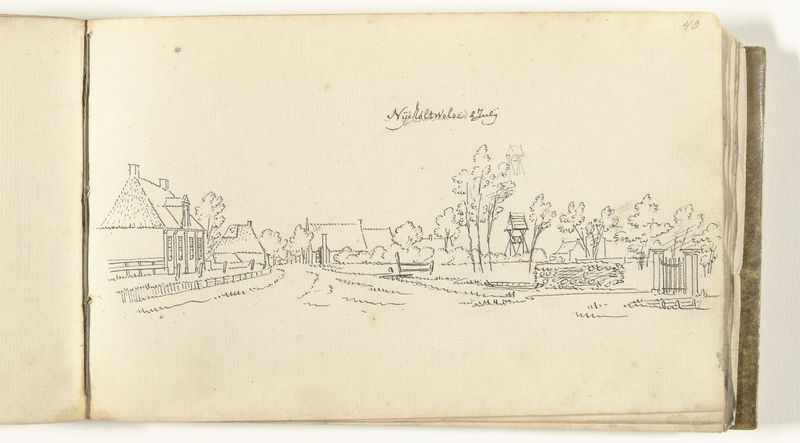
Titel: Dorpsgezicht te Nijeholtwolde
Künstler: Abraham de (II) Haen
Standort: Amsterdam
Institution: Rijksmuseum
Schlagwörter: village, arbre, ferme, campagne, croquis, dessin, batiment, payssage, allmagne, maisson, croquie